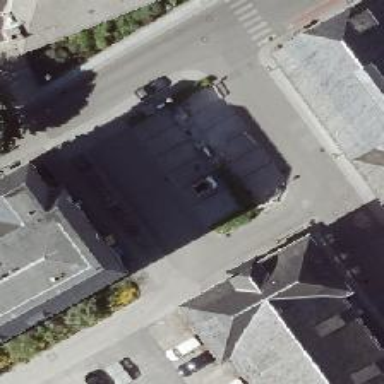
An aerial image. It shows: Car rental service.